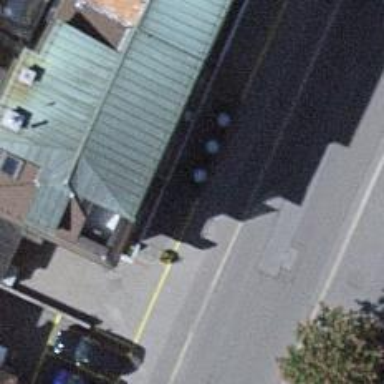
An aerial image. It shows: Cafe with bakery shop.